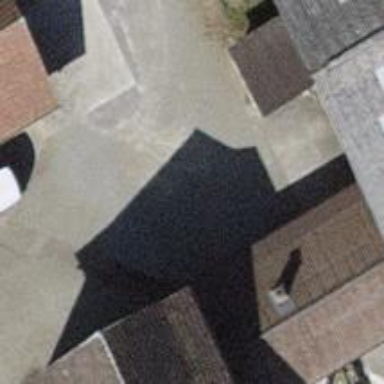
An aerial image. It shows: Driveway with compacted surface.